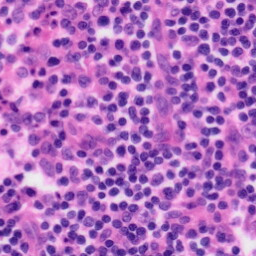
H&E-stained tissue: Tonsil